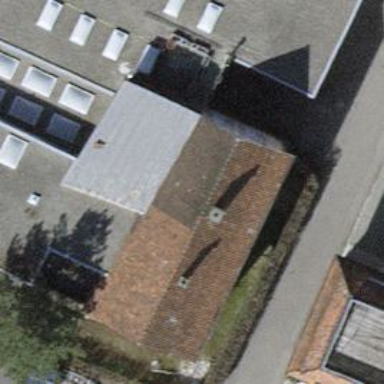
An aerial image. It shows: Part of building with flat silver roof.